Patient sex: F
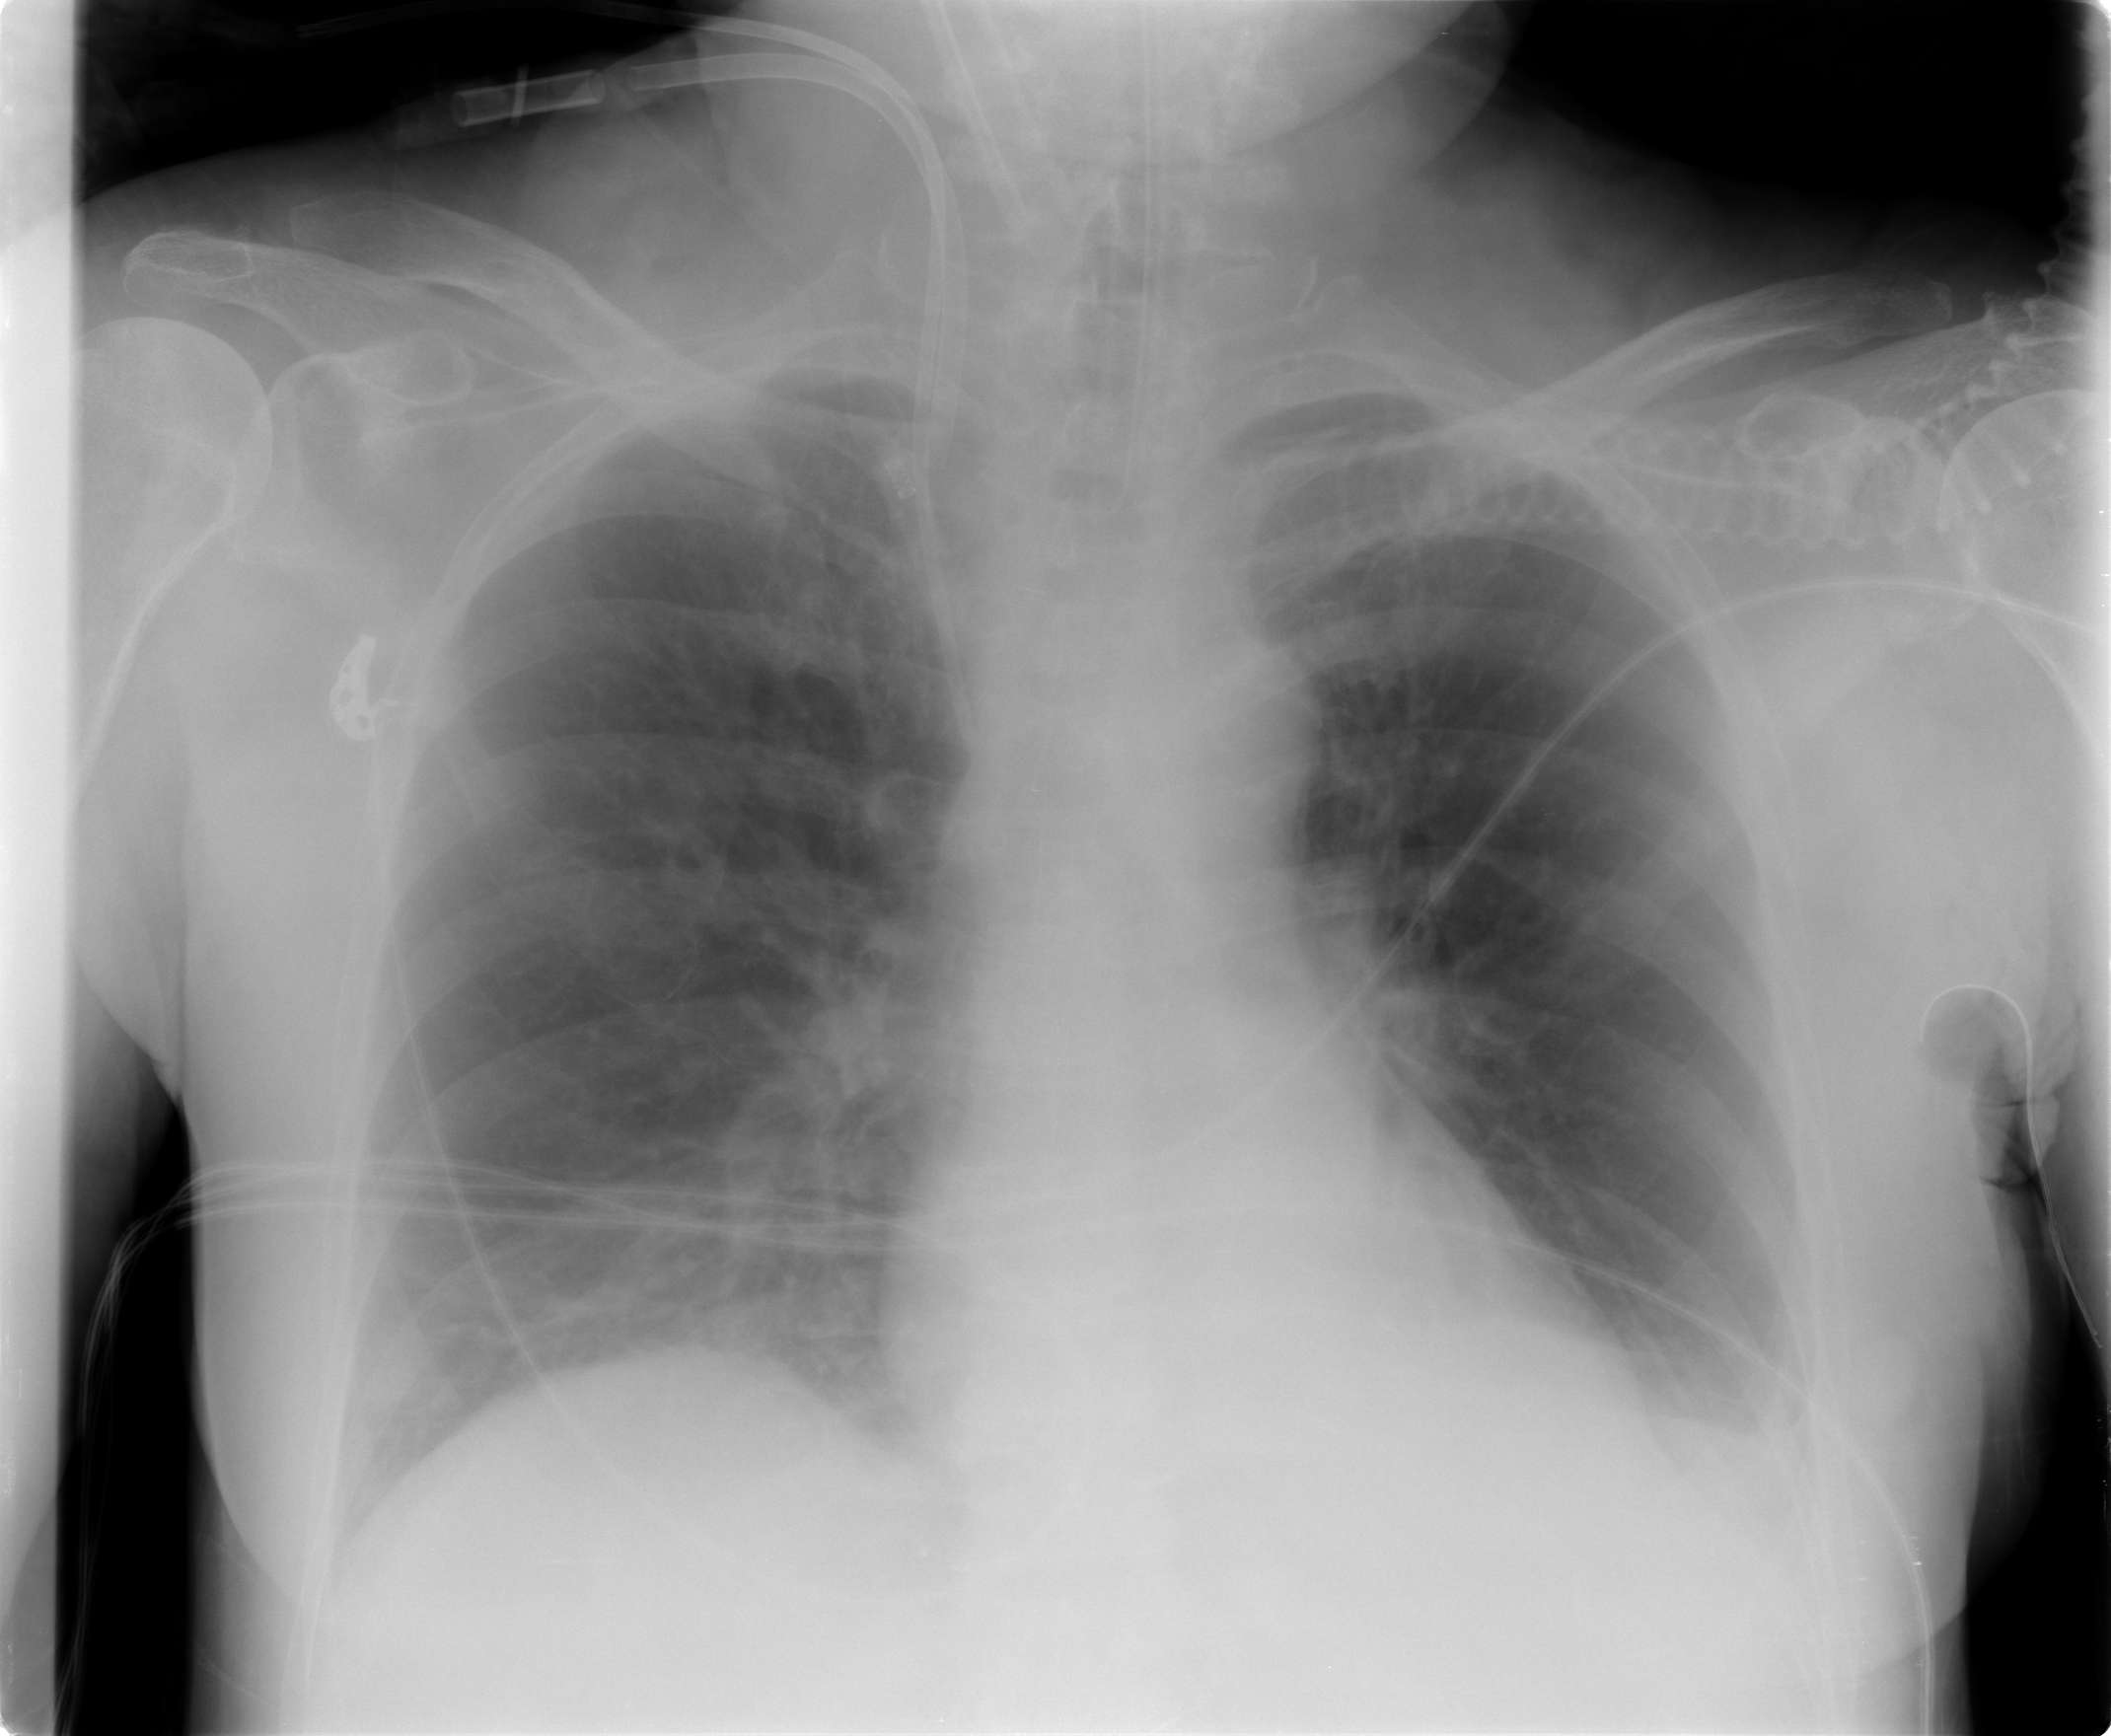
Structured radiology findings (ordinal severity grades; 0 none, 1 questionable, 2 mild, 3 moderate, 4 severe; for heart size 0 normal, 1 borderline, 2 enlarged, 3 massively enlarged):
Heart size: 0
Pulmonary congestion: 2
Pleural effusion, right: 1
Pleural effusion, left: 1
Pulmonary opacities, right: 0
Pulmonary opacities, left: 0
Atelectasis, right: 2
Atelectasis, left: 2